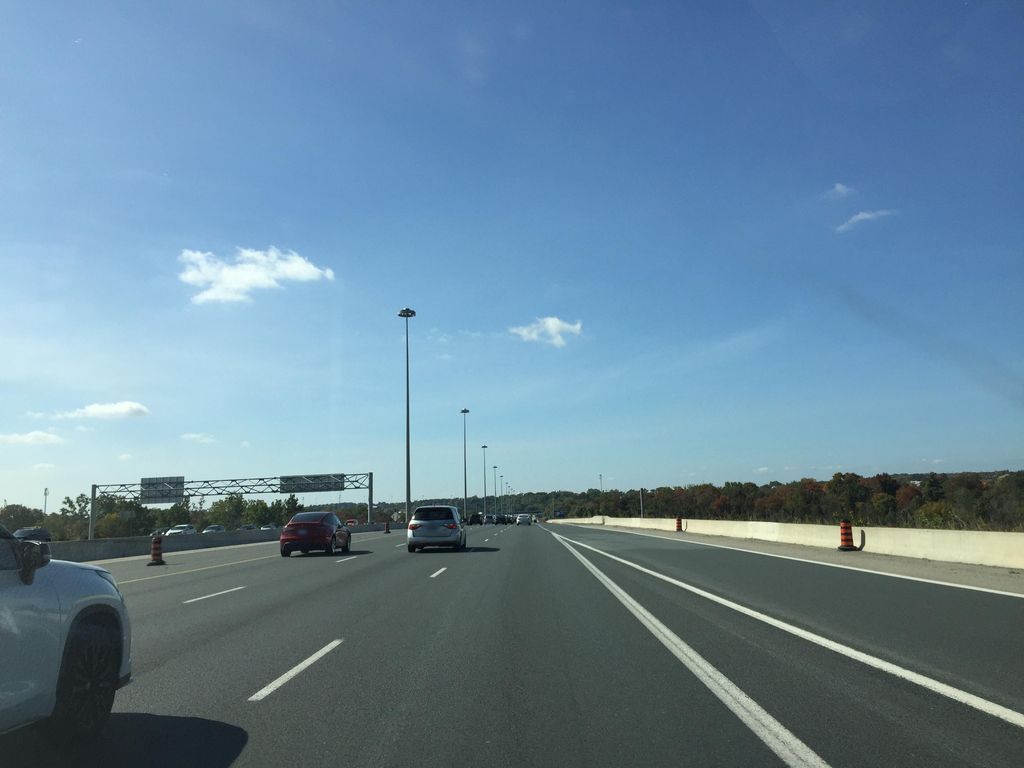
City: kitchener-waterloo